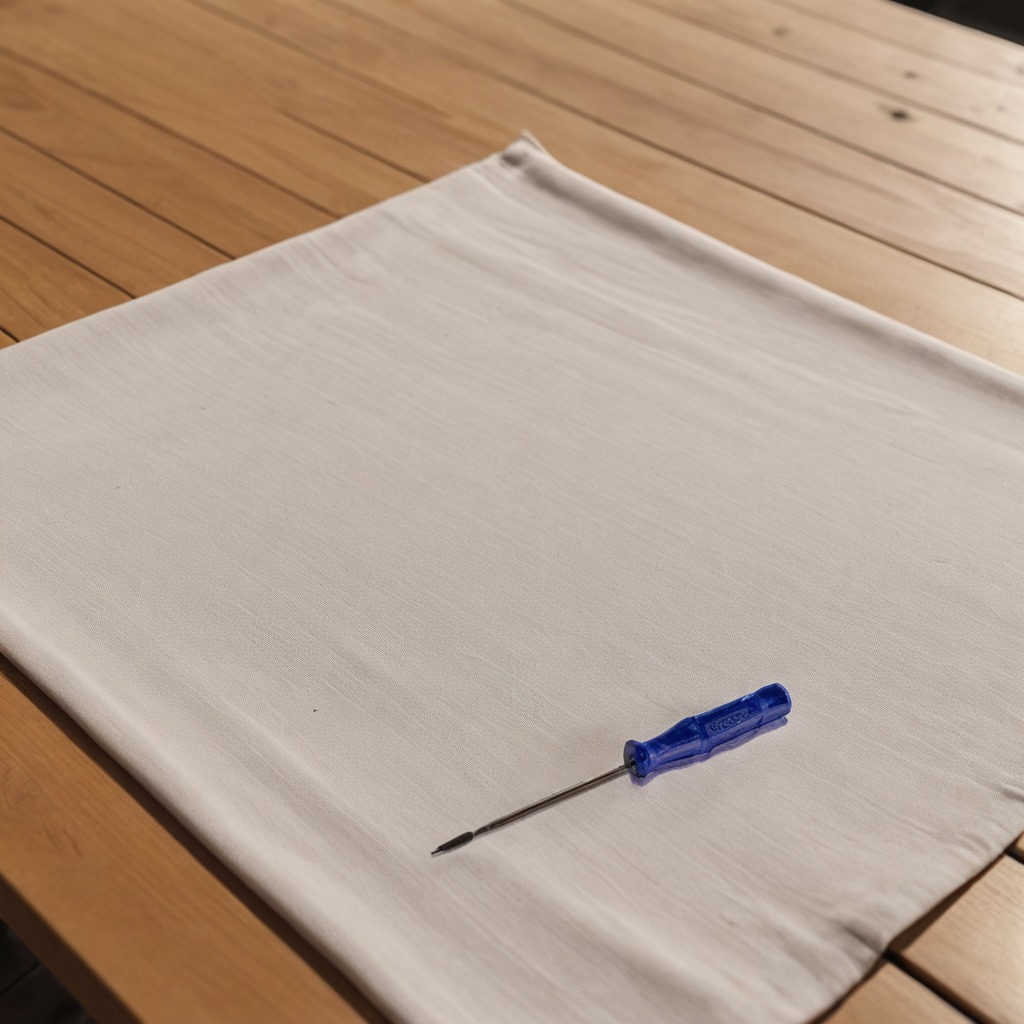
A screwdriver is lying on the wooden table.